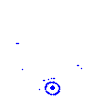
Particle: electron